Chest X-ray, PA view. Patient: 44 years old, sex F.
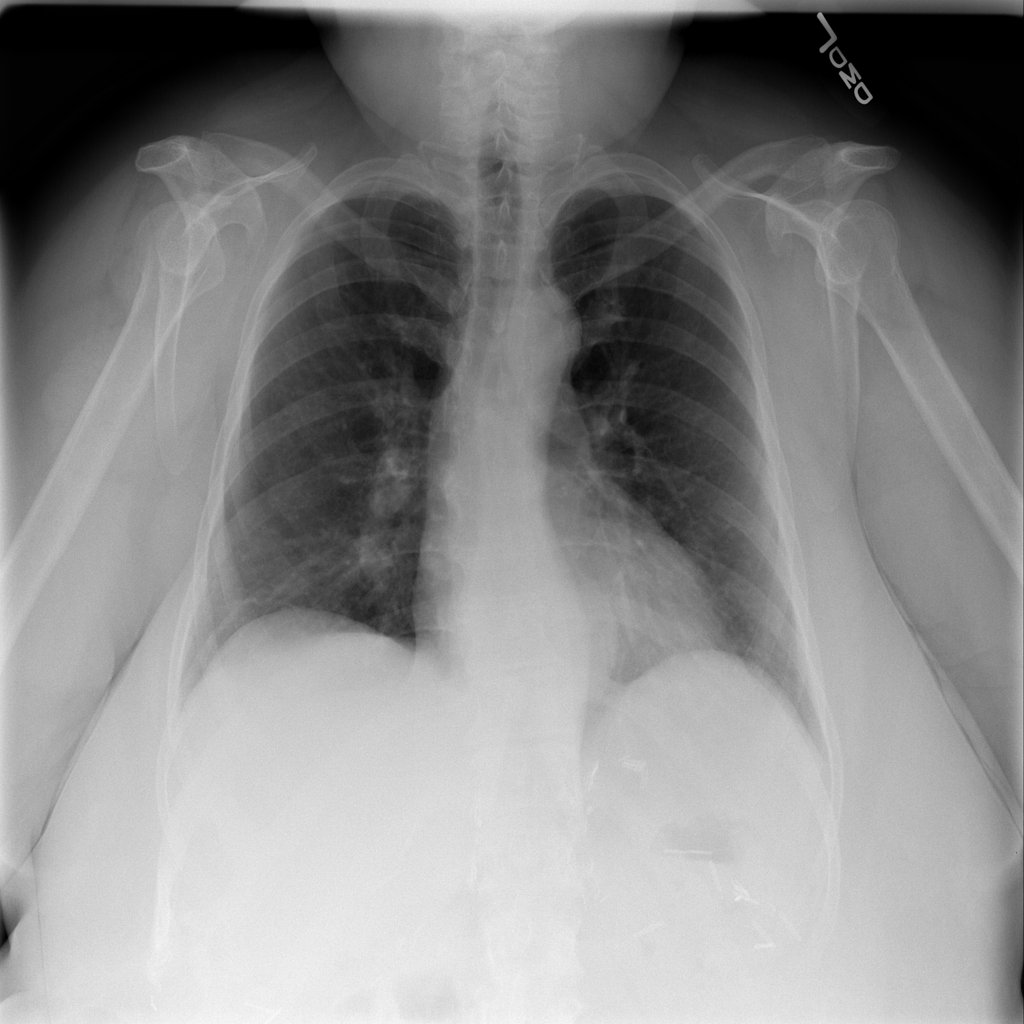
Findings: Atelectasis, Infiltration